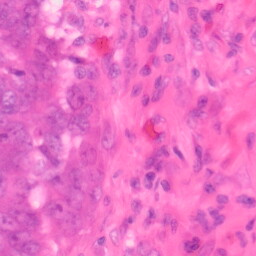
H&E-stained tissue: Colon